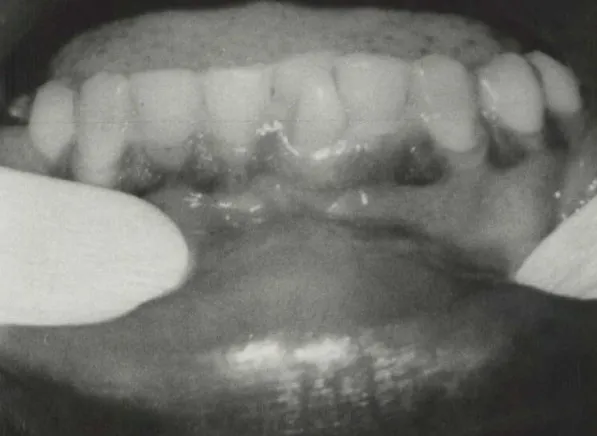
Intra-oral photograph showing the facial talon cusp and lingual displacement of the mandibular left central incisor.
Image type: medical_photograph (oral_photograph)